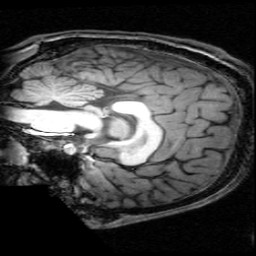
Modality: T1w
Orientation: sagittal
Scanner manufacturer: ge
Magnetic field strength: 3 T
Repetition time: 0.01222 s
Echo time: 0.005176 s